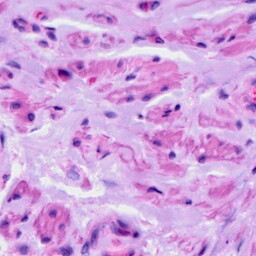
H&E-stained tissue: Ovarian